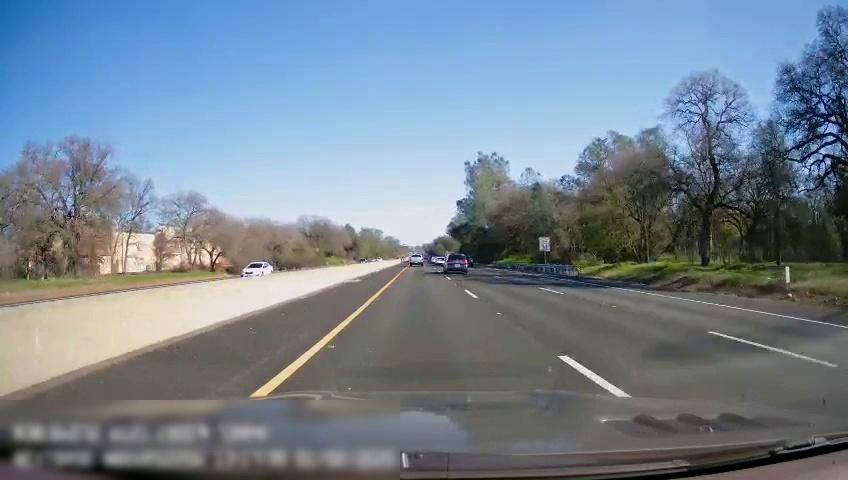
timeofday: Day
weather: Sunny
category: Drivable Space
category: Drivable Space
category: Vehicles | SUV
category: Vehicles | Truck
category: Vehicles | Car
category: Lanes | Current Lane
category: Lanes | Current Lane
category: Lanes | Current Lane
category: Lanes | Alternate Lane